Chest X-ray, PA view. Patient: 45 years old, sex F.
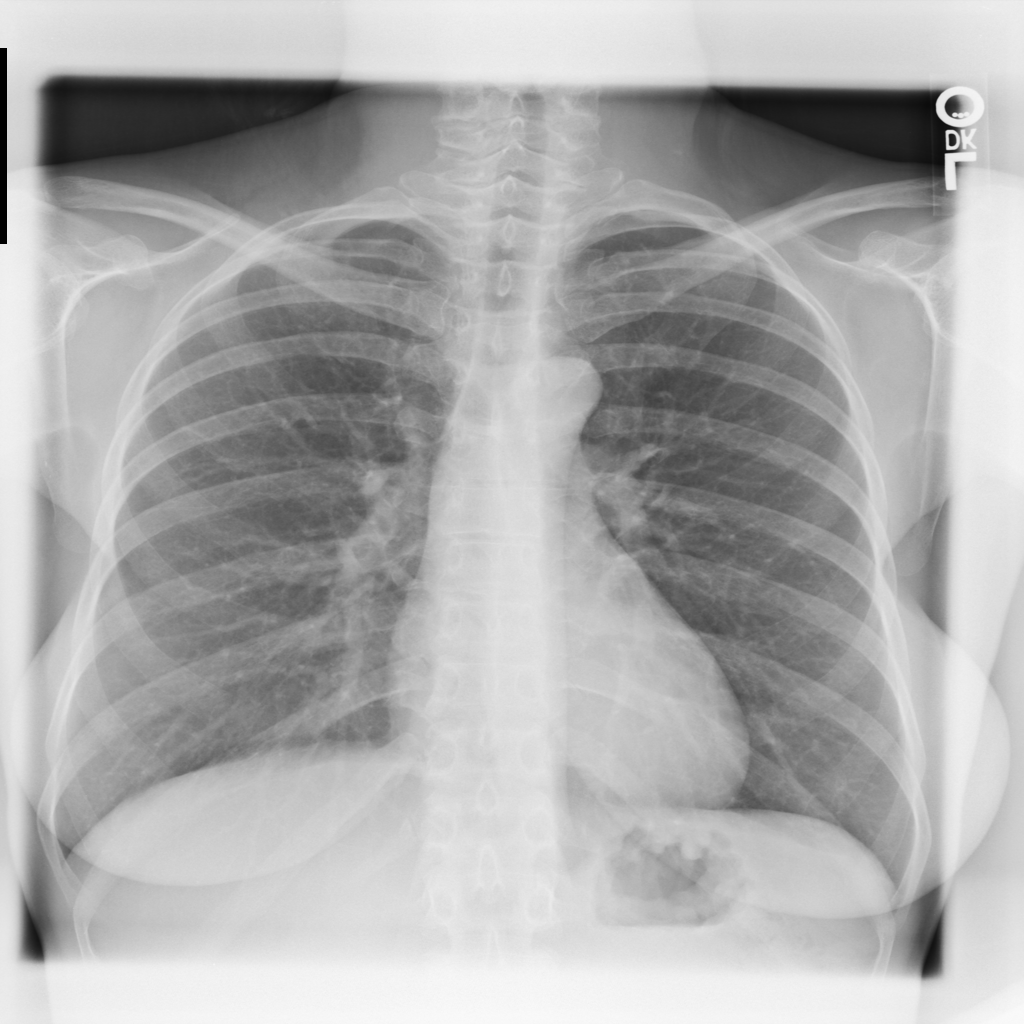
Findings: No Finding